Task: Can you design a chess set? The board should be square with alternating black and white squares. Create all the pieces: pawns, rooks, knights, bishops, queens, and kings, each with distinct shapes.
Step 426:
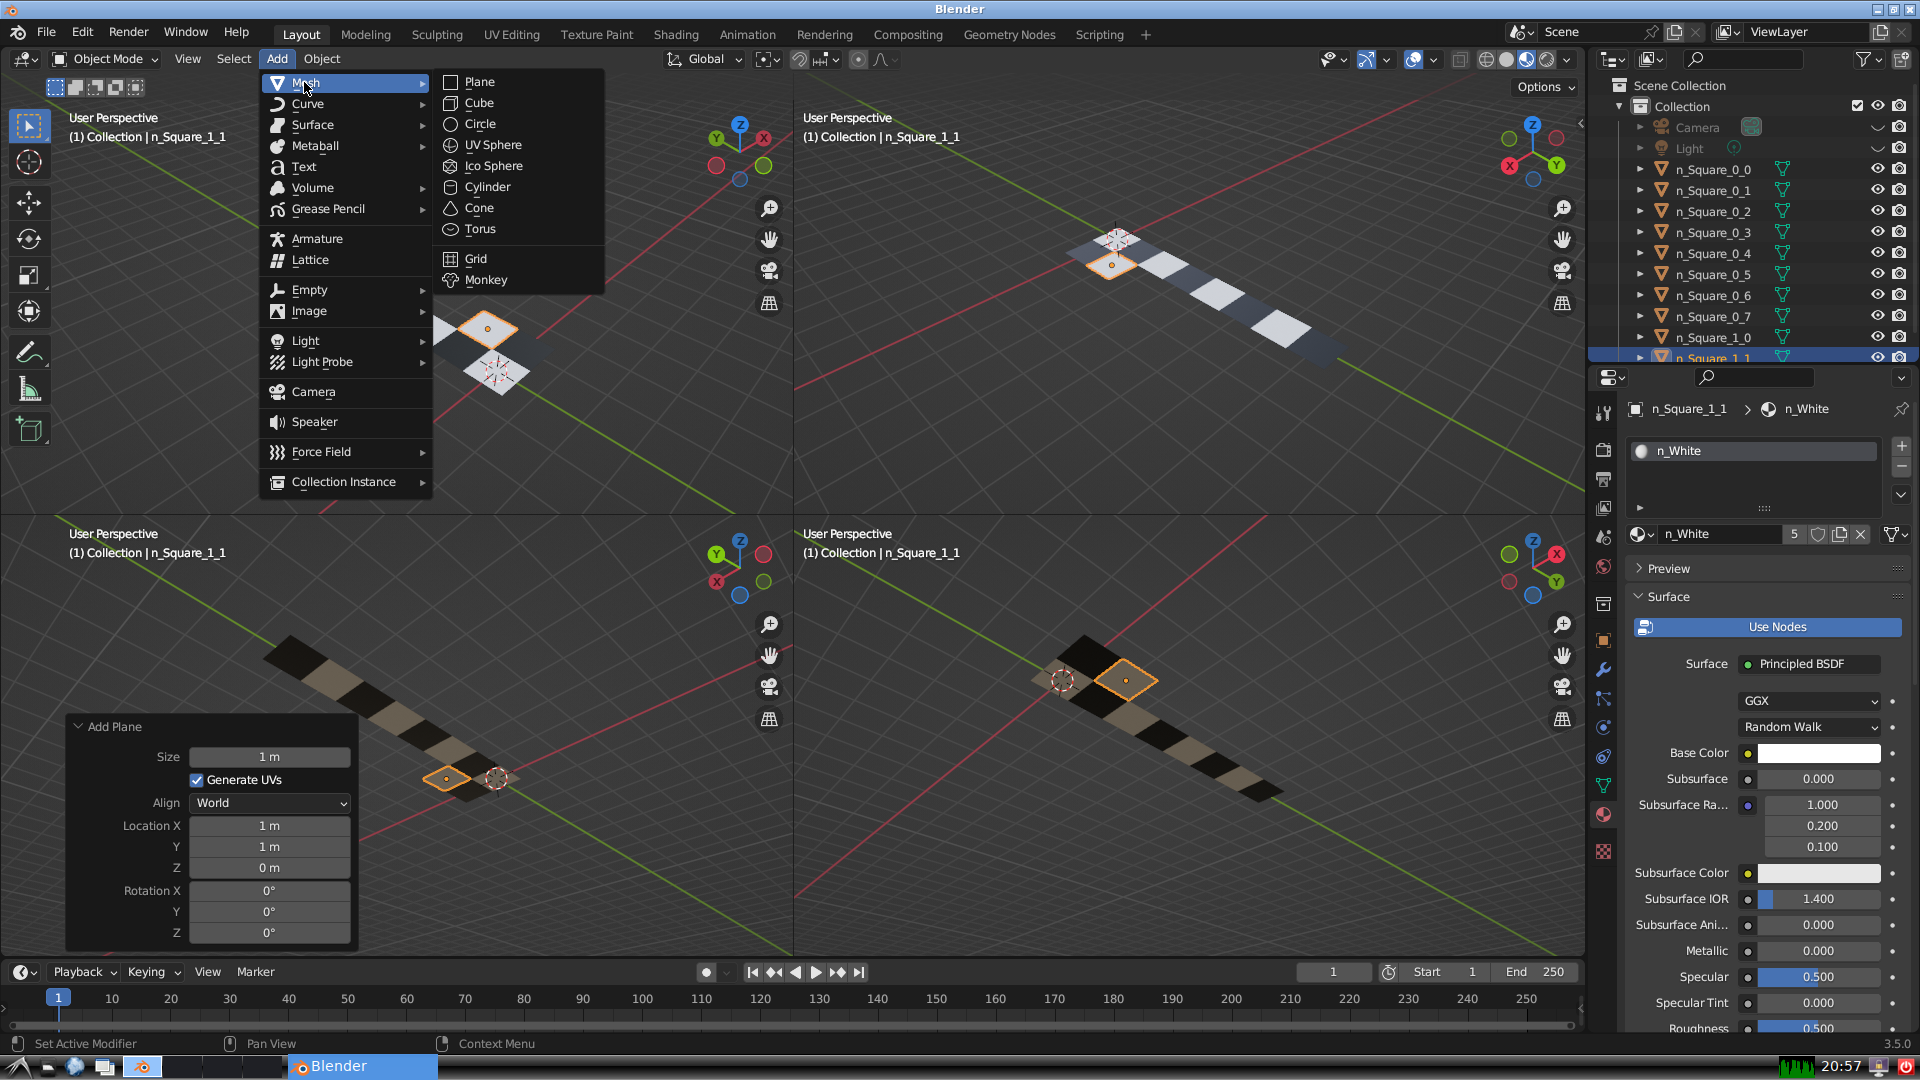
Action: {"mouse_move": [499, 79]}